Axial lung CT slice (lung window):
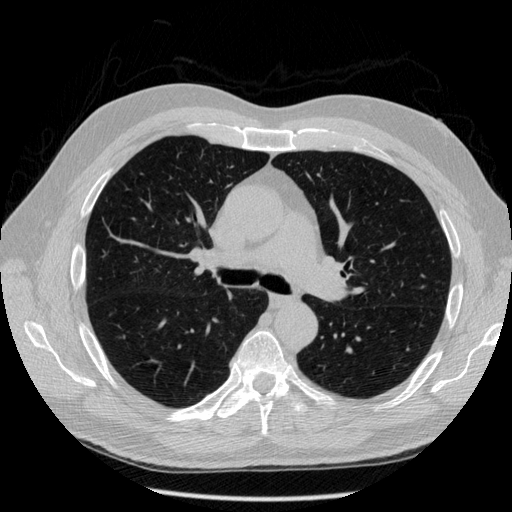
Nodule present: no